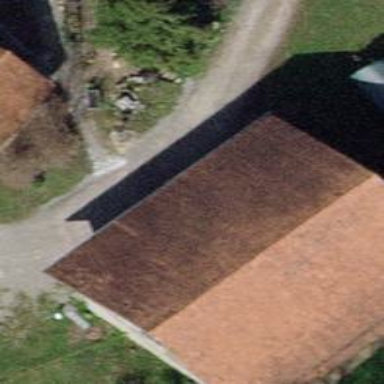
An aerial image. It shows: Barn with gabled roof made of roof tiles. The orientation of the roof is along the structure.